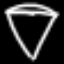
Label: diamond